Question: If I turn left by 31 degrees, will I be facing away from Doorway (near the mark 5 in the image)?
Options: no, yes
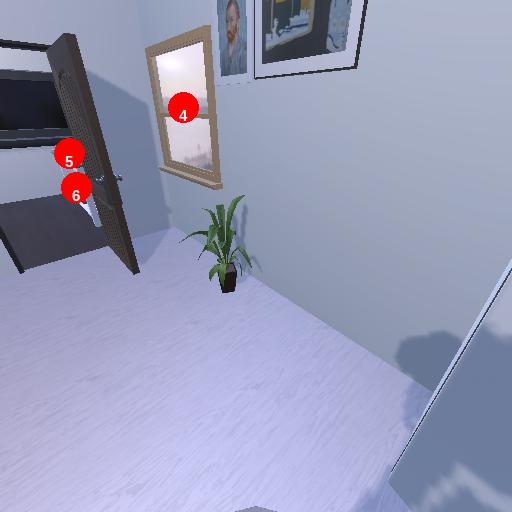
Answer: no